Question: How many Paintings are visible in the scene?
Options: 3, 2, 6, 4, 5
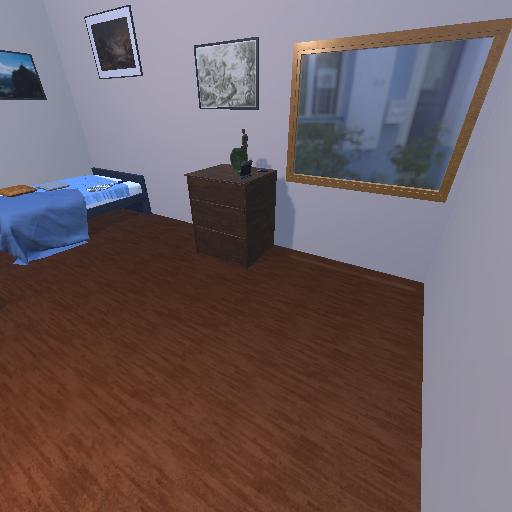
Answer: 3